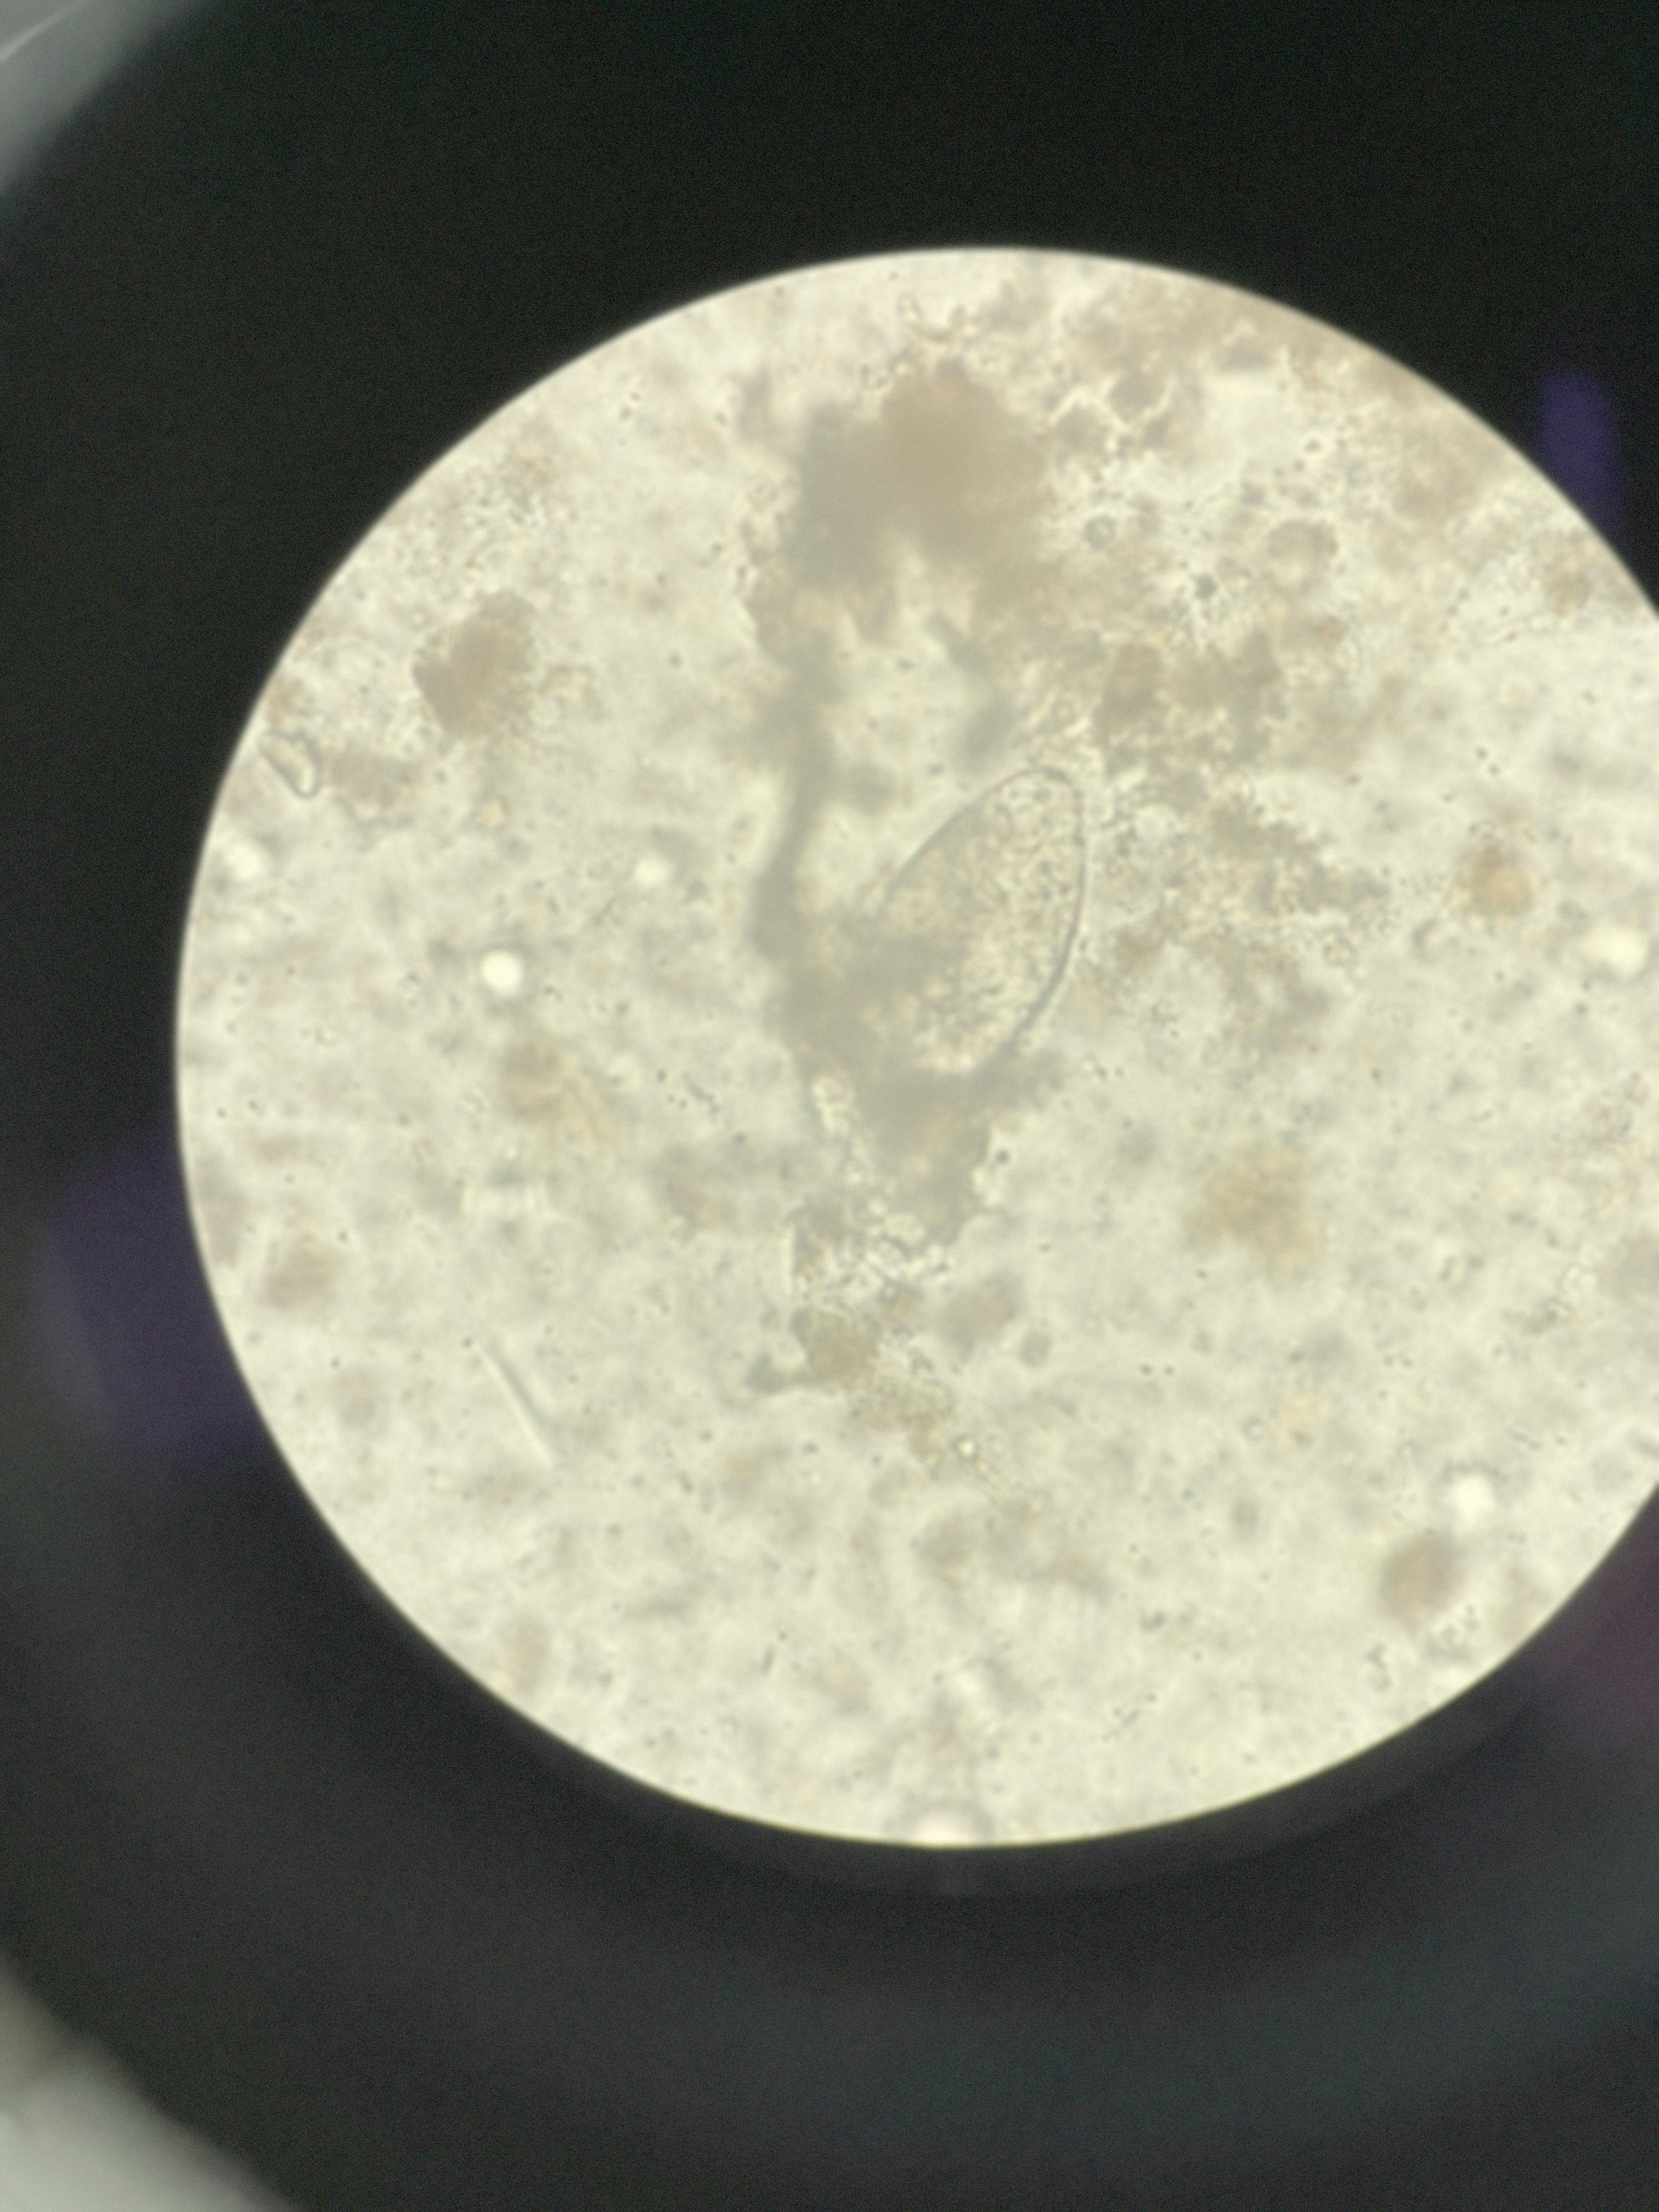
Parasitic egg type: Fasciolopsis buski